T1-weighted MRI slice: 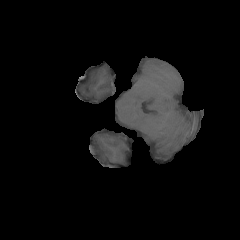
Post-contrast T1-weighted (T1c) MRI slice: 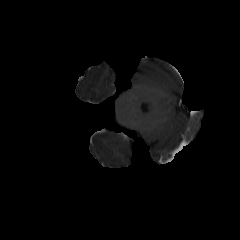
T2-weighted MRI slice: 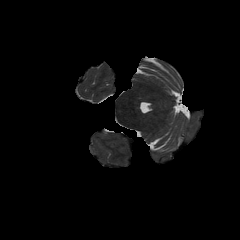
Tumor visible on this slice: no